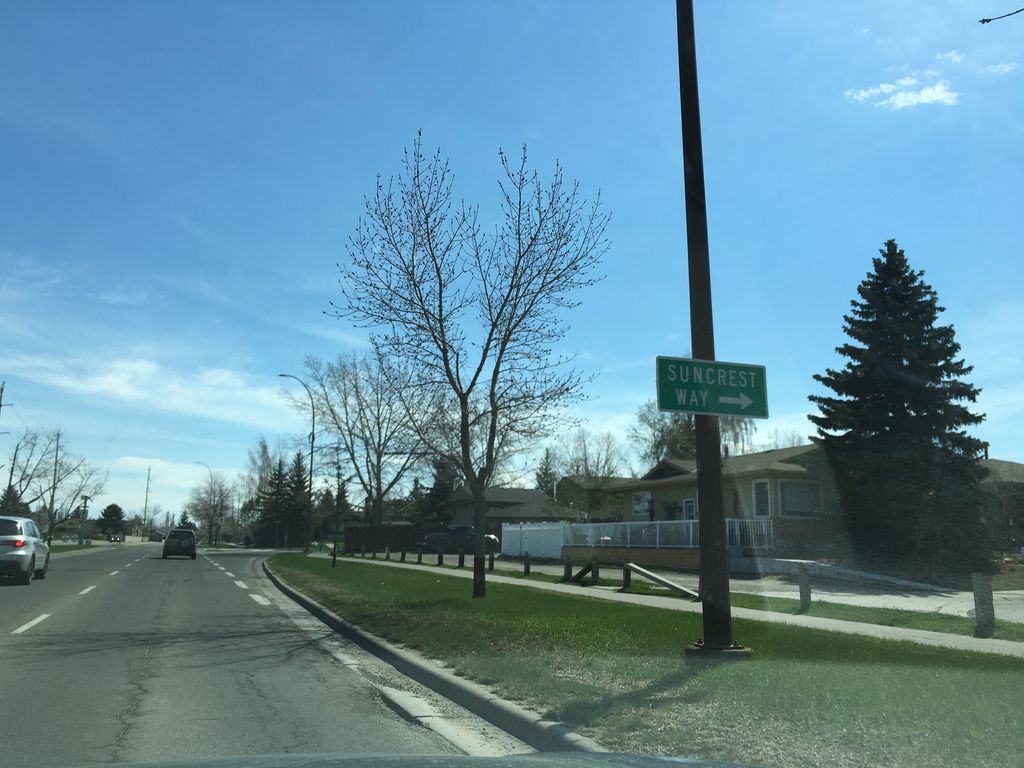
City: calgary